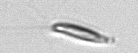
Label: Chrysochromulina